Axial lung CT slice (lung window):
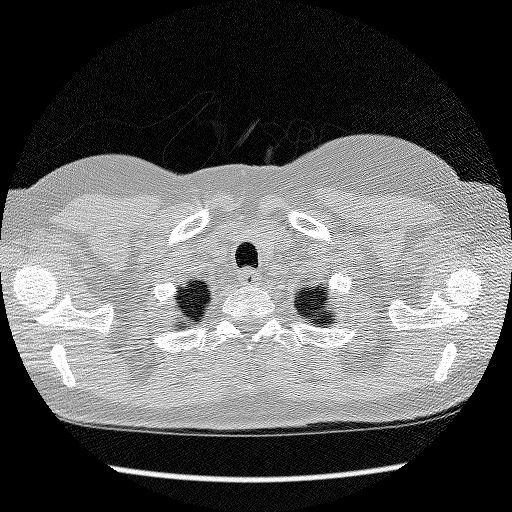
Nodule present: no